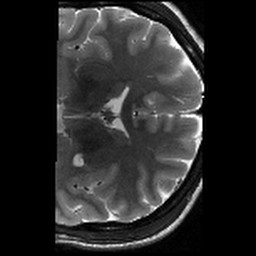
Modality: T2w
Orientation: coronal
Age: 23
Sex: male
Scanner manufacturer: siemens
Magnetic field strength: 3 T
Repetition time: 8.02 s
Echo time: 0.08 s